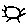
Label: sun